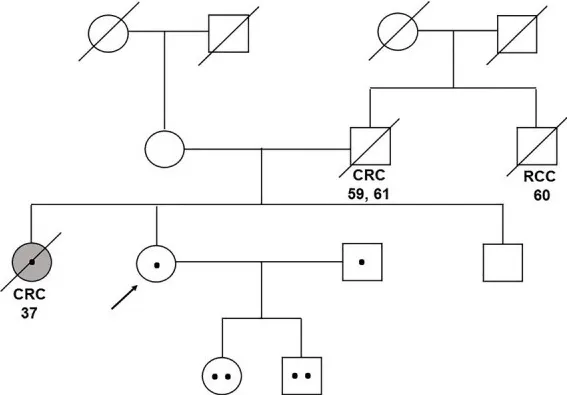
Pedigree of the family carrying the MUTYH mutations c.1187G>A (p. Gly396Asp) and c.536A>G (p. Tyr179Cys). CRC, colorectal cancer; RCC, renal cell cancer (Department of Clinical Genetics, St. Elizabeth Cancer Institute, Bratislava, Slovakia).
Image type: pathology (giemsa)